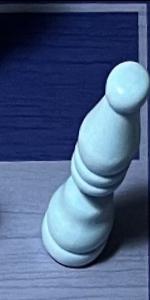
Label: Bishop_White